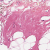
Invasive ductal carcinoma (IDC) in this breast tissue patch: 0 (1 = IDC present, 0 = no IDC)